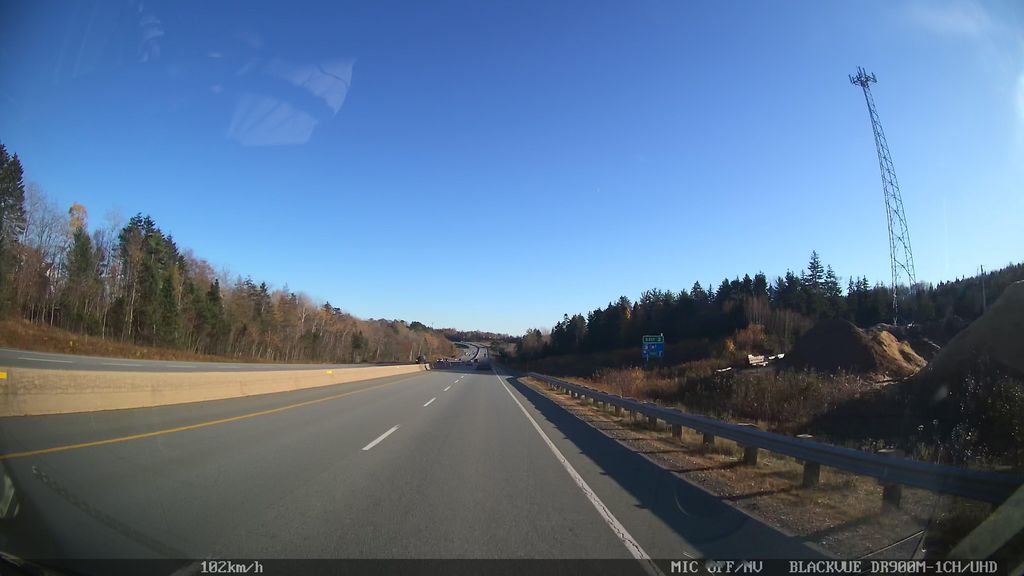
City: halifax